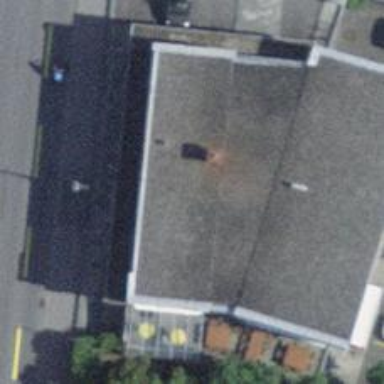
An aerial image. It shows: Pub.